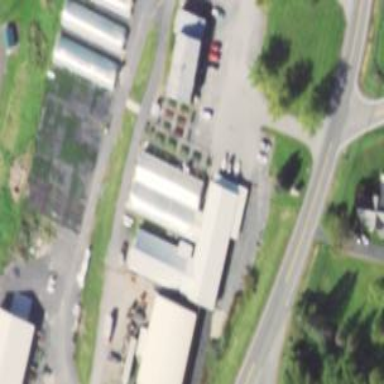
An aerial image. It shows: Building with agrarian shop.